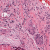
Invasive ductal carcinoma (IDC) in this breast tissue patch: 1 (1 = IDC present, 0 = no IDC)